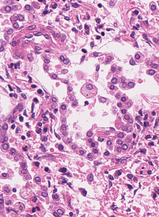
Tumor epithelial tissue: yes
Tumor-associated stroma tissue: yes
Normal tissue: no